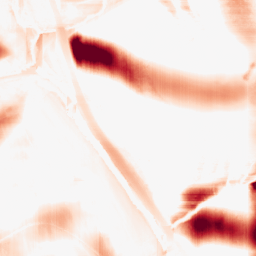
Category: morphological
Decomposition family: morphological_square
Decomposition parameters: operation: opening
size: 50
Upsampling method: bicubic
Upsampling parameters: scale: 4
Upsampling scale: 4